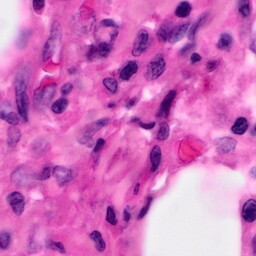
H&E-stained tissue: Pancreatic